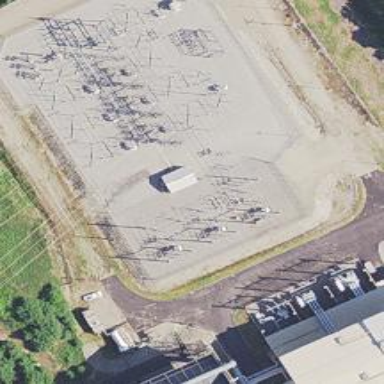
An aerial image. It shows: Switch for power supply.